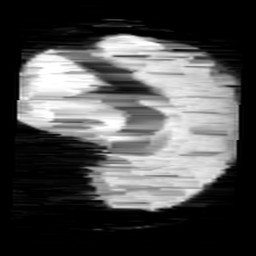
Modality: minIP
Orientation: sagittal
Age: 10
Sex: female
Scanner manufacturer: siemens
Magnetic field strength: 3 T
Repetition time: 0.027 s
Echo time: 0.02 s